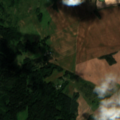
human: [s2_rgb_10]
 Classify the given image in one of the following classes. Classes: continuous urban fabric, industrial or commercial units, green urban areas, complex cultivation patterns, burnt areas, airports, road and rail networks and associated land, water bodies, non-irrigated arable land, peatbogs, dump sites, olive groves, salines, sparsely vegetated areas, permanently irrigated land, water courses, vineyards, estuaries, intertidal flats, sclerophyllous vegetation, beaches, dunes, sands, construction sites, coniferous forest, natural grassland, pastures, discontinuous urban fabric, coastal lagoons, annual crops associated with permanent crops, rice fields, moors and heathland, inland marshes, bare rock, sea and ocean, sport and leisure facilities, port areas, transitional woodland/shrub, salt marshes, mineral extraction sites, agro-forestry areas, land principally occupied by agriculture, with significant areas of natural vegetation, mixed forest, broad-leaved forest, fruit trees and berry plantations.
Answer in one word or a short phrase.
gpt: mineral extraction sites, non-irrigated arable land, complex cultivation patterns, land principally occupied by agriculture, with significant areas of natural vegetation, mixed forest